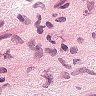
Metastatic tissue present: no